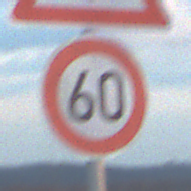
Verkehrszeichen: Geschwindigkeit60
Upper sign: Lichtzeichenanlage
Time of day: SunriseSunset
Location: Outdoor (Beach)
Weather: PartlyCloudy
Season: NotSpecified
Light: Natural